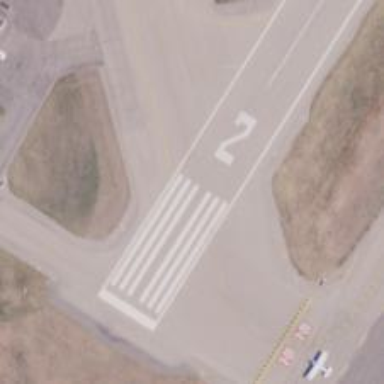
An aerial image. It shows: Runway surface made of asphalt at airport.